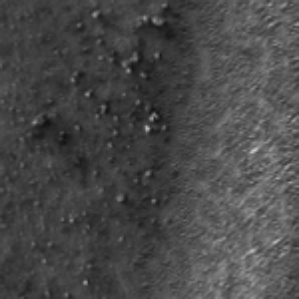
Label: frost